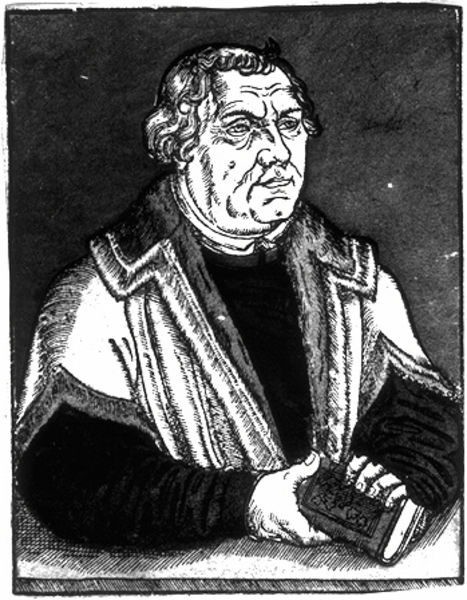
Titel: Bildnis des Martin Luther
Künstler: Lucas d.Ä. Cranach
Institution: (Seriendruck)
Schlagwörter: hand, kopf, körper, mann, umhang, weiß, finger, haar, hintergrund, holz, licht, mund, nase, profil, schwarz, stirn, tisch, zeichnung, blick, arme, augen, bibel, falten, gesicht, kragen, pelz, rahmen, ärmel, bildnis, hände, portrait, porträt, auge, gewand, haare, kutte, mantel, bruststück, kinn, kontrast, lippen, locken, fell, perücke, holzschnitt, schrift, wangen, bücher, grafik, graphik, linien, farblos, rand, dick, falte, robe, dreiviertelprofil, tischkante, fett, buch, druck, druckgraphik, schwarzweiss, schraffur, holzstich, radierung, stich, koloriert, halbprofil, runzeln, mittelalter, priester, mönch, luther, protestantismus, kupferstich, umahng, warze, umhand, martin, reformation, ärmellos, pickel, martin luther, häne, ätzung, cranach, dreiviertelportrait, selig, protestant, bilsnis, übersetzung, verbrämt, furcvhen, tischplatt, äermellos, renaissnce, ibel, artin, keine farbe, holzstsich, proester, meme, protestandtismus, überrwurf